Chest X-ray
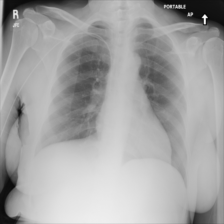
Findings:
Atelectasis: negative
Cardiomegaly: negative
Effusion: negative
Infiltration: negative
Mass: negative
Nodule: negative
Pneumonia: negative
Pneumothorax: negative
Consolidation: negative
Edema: negative
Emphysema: negative
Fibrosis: negative
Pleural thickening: negative
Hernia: negative